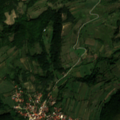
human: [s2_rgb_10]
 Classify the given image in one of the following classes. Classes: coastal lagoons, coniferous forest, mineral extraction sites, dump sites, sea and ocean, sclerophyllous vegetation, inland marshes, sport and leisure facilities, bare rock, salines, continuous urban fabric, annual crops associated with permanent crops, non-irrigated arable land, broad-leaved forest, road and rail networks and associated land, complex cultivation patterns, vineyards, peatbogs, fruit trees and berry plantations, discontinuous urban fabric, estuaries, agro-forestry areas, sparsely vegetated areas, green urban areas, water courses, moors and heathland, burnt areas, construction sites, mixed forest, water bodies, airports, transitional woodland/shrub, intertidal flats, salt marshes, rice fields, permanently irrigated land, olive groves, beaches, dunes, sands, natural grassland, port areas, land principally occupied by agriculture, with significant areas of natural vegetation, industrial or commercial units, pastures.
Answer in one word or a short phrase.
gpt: discontinuous urban fabric, complex cultivation patterns, land principally occupied by agriculture, with significant areas of natural vegetation, broad-leaved forest, transitional woodland/shrub